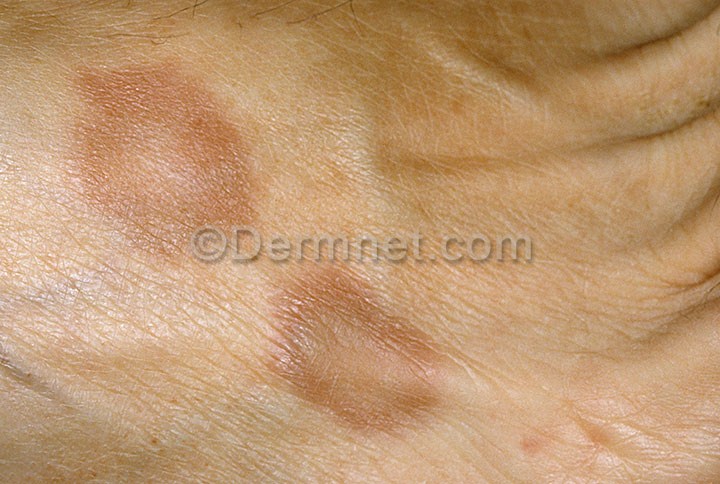
Disease: Systemic Disease